Interaction volume radius: 10 \u00c5
Interaction volume height: 20 \u00c5
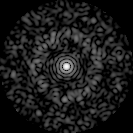
Disorder parameter: 0.8026